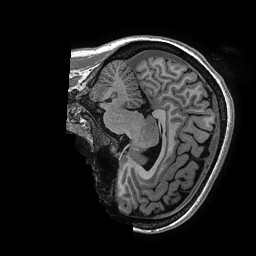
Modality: T1w
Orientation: sagittal
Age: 37
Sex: female
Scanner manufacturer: ge
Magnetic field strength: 3 T
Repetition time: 0.006952 s
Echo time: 0.00292 s